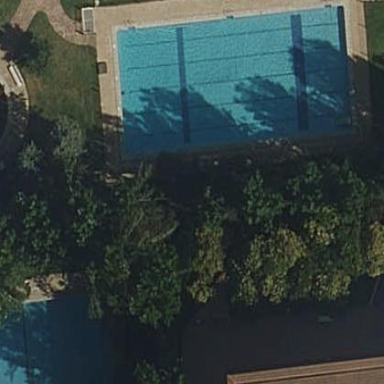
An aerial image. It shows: Swimming pool located in leisure land.